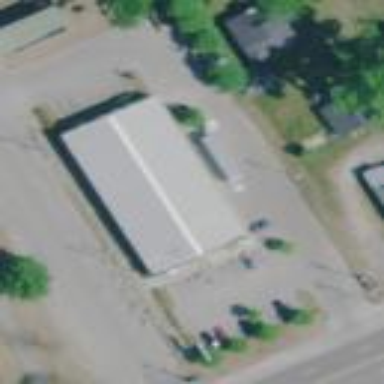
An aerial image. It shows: Retail area featuring variety store.